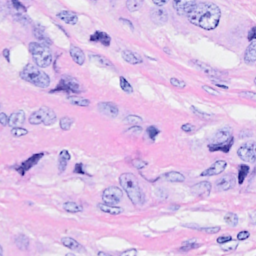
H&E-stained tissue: Breast